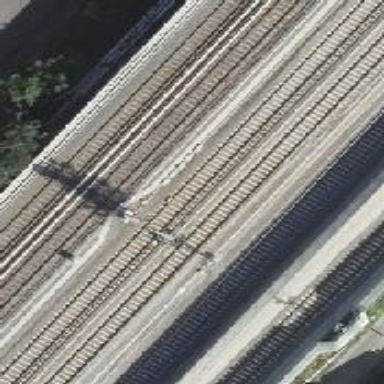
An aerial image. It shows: Railway signal.